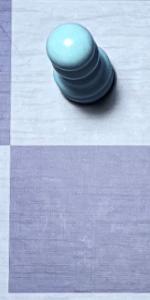
Label: Empty